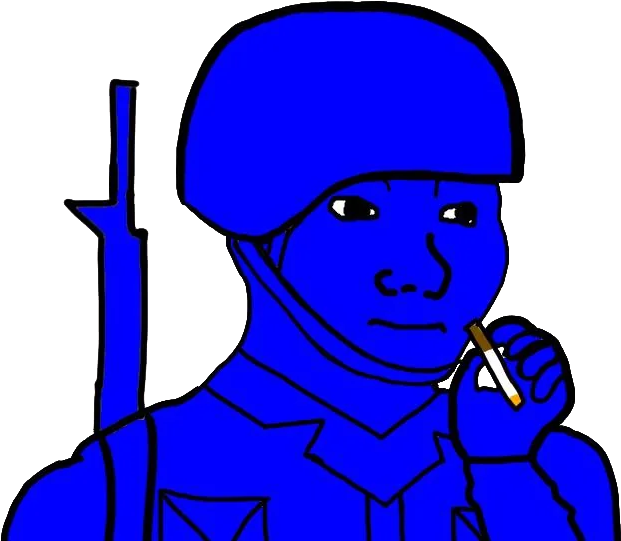
Label: 5_Objakt